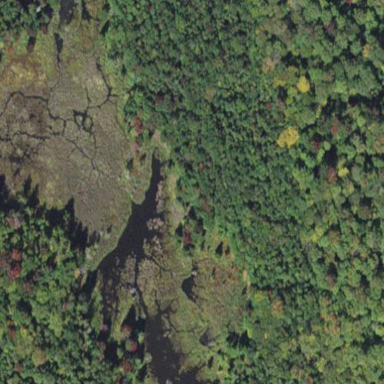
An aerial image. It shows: Marshy wetland area.